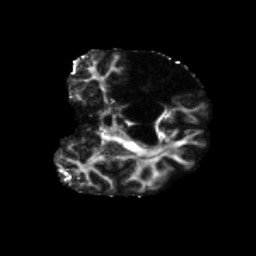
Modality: FA
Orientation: coronal
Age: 64
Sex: male
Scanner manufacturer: siemens
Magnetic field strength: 3 T
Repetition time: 5.47 s
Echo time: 0.0854 s